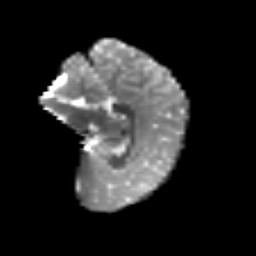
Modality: T2w
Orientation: sagittal
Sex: female
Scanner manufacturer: siemens
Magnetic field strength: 3 T
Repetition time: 5 s
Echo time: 0.071 s